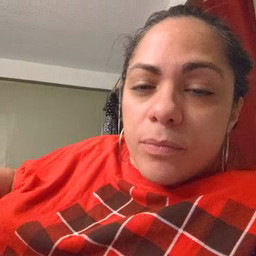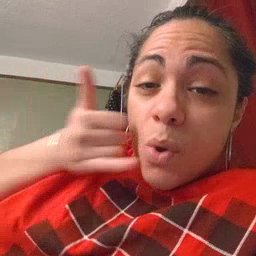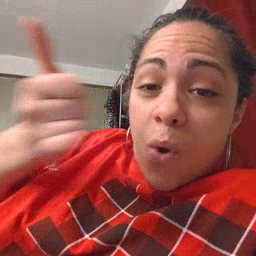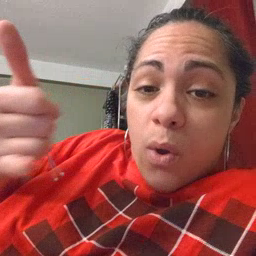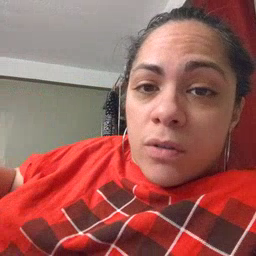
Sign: callonphone